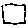
Label: square